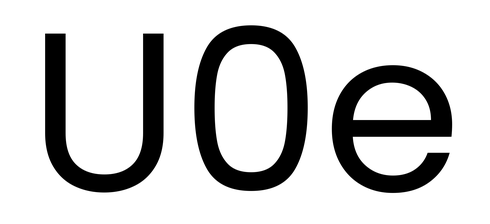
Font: Poppins-Regular